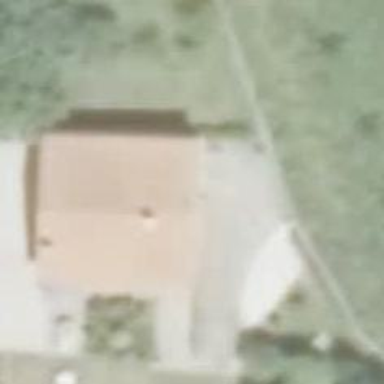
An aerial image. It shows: Simple house.